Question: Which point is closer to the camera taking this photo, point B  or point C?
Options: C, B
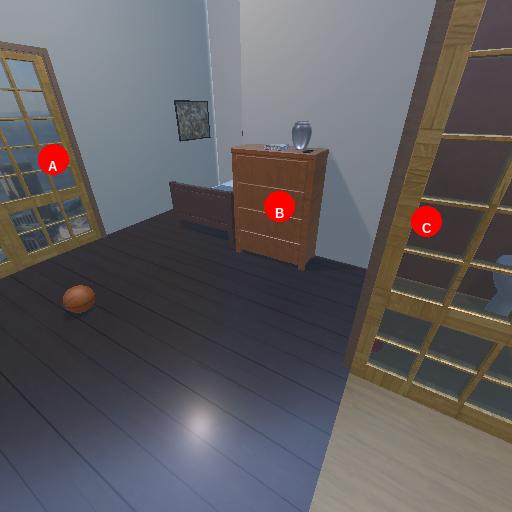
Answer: C